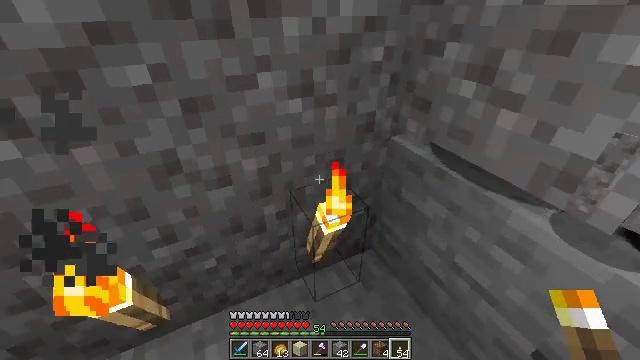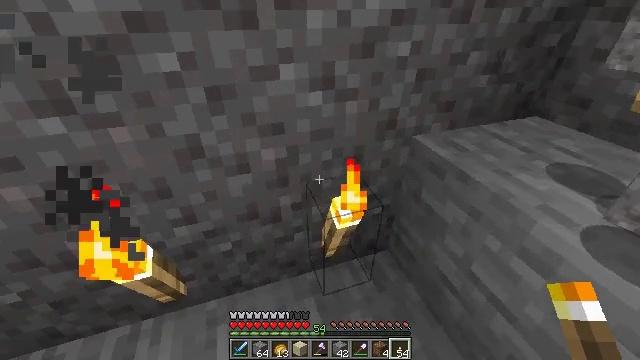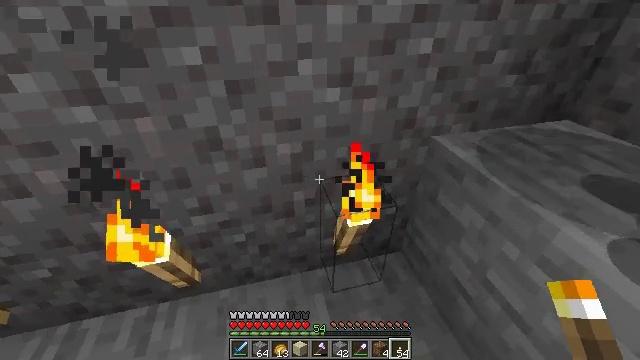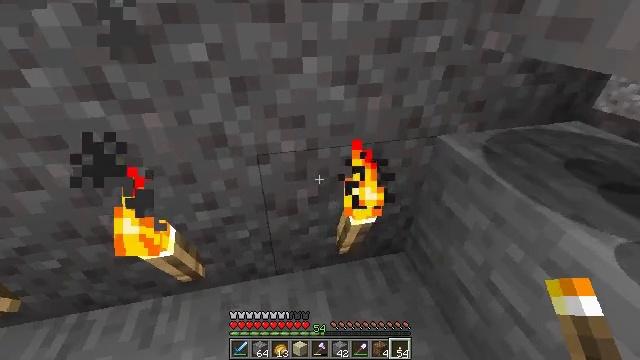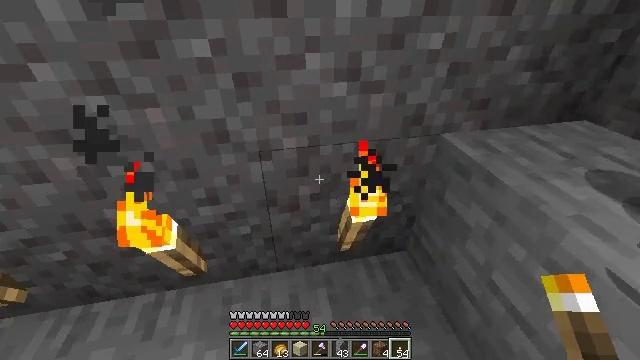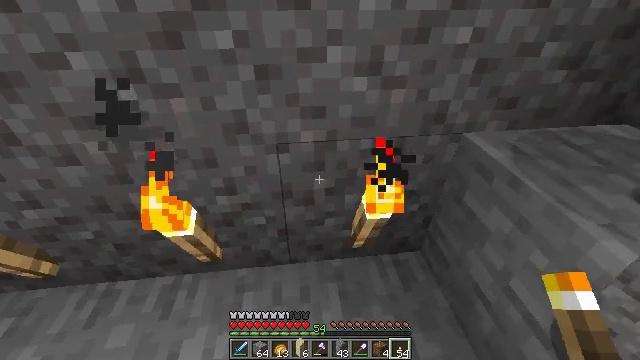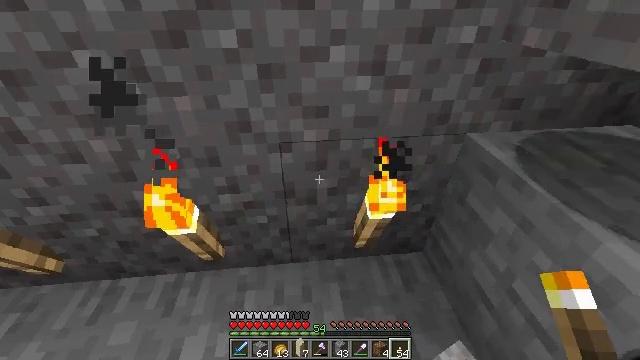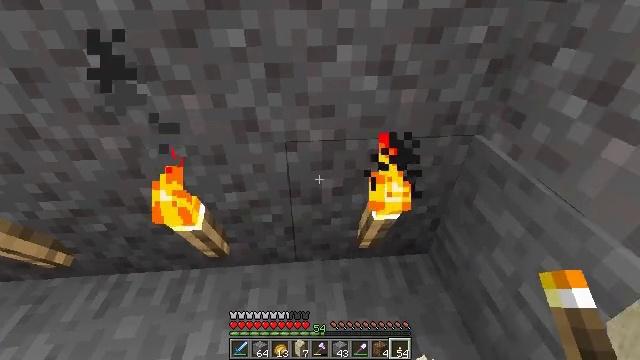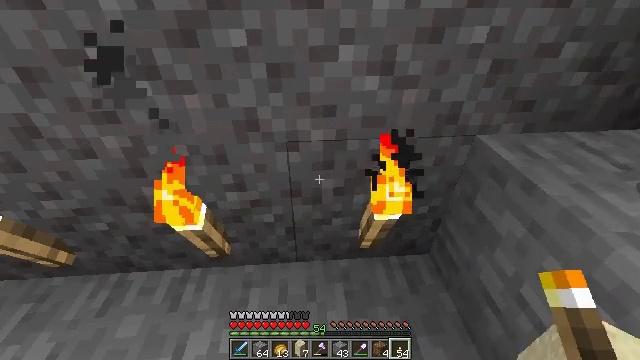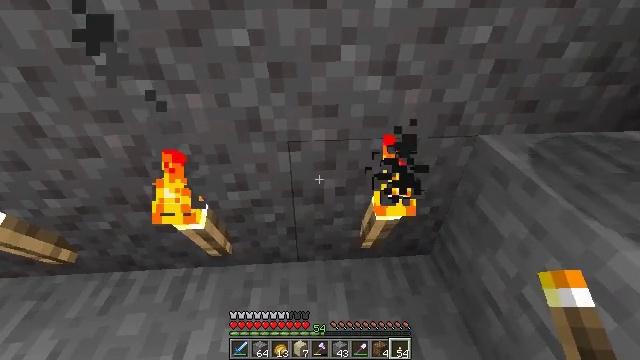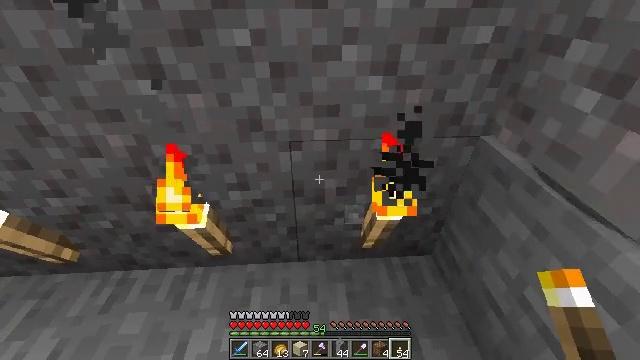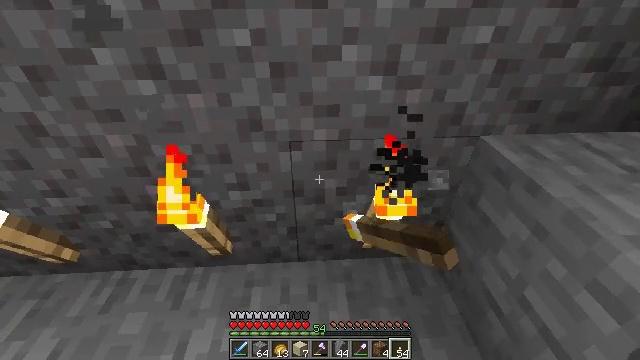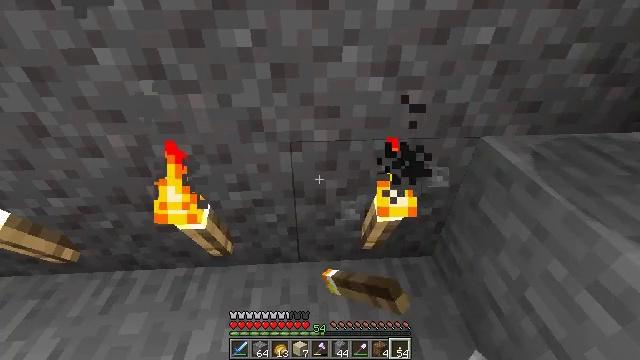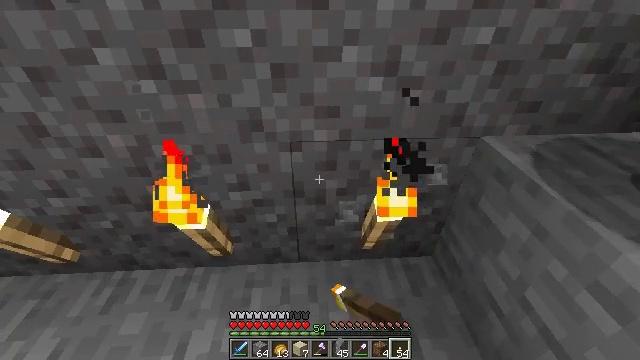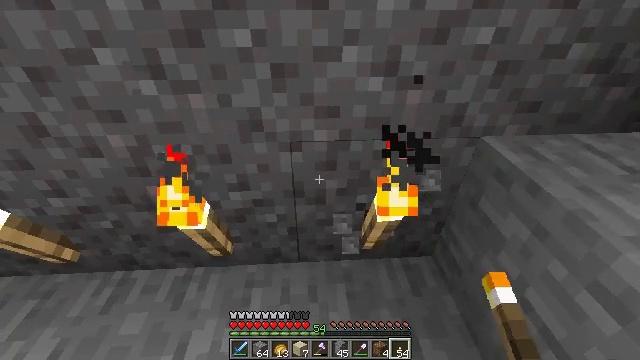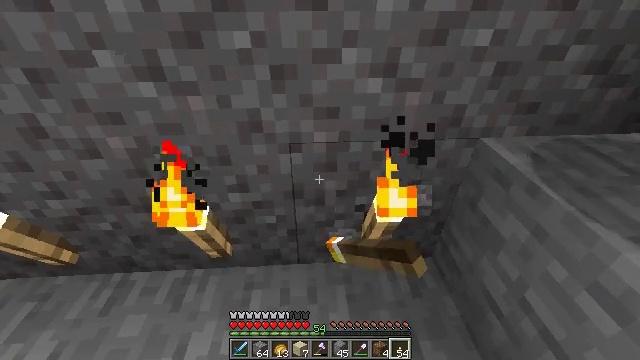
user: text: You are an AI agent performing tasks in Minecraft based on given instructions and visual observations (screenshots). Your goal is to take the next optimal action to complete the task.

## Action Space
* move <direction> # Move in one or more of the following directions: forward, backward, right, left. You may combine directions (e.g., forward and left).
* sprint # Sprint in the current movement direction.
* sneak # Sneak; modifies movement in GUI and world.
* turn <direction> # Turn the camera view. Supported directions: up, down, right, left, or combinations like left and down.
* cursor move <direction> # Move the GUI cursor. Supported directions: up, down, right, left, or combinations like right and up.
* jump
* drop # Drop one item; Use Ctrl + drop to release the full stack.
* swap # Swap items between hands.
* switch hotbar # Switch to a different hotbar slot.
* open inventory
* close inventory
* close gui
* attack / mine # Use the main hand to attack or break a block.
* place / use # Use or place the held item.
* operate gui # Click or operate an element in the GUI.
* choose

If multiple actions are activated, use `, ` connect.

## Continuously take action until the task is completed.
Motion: motion action
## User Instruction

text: Shovel up some gravel.
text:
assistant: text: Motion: turn left
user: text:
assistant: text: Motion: turn left
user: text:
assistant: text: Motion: turn left
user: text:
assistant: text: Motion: turn left
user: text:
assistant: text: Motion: turn left and down
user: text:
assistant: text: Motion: no_op
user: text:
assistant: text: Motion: turn left
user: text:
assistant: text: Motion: no_op
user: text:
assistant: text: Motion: no_op
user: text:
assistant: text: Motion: attack / mine
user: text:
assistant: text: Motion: attack / mine
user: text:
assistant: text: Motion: attack / mine
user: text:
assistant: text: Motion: attack / mine
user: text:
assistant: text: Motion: attack / mine
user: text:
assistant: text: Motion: attack / mine
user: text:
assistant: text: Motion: attack / mine
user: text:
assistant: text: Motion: attack / mine
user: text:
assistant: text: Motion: attack / mine
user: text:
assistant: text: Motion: attack / mine
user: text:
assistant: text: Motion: attack / mine
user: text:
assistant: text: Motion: attack / mine
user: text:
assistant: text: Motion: attack / mine
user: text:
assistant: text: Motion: turn left, attack / mine
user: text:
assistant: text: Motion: turn left, attack / mine
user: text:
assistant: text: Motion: attack / mine
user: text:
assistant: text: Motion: attack / mine
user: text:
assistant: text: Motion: attack / mine
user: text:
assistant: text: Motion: attack / mine
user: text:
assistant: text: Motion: attack / mine
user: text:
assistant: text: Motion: attack / mine